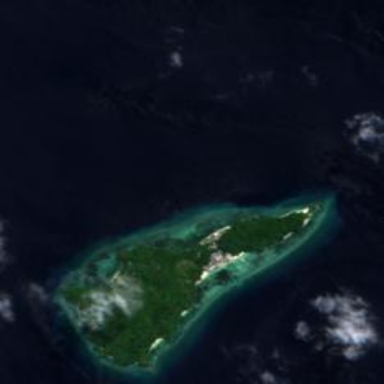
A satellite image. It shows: Island with natural coastline.